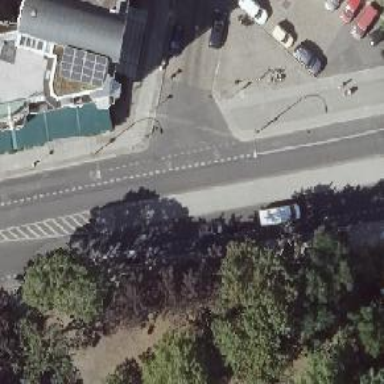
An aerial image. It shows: Unmarked crossing on the road.